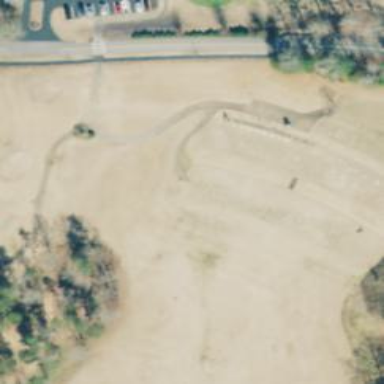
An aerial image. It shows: Grassy area designated as golf tee.